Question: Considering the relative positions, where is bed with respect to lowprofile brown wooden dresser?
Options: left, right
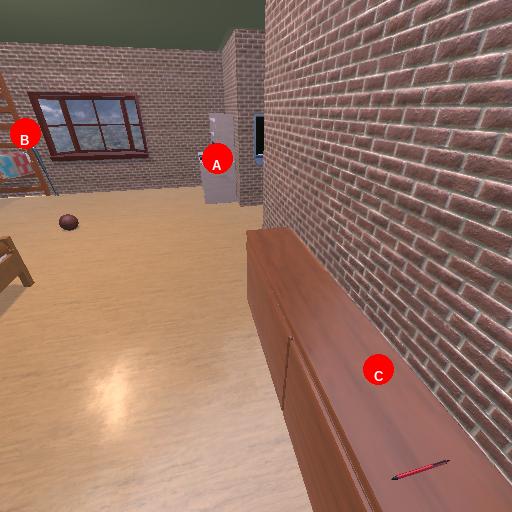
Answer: left